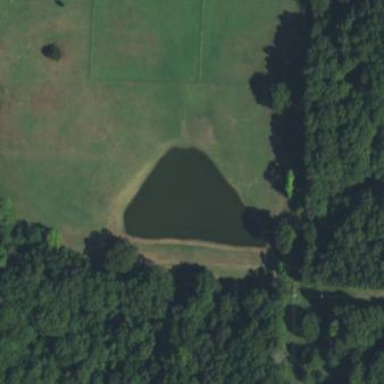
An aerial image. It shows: Reservoir area.